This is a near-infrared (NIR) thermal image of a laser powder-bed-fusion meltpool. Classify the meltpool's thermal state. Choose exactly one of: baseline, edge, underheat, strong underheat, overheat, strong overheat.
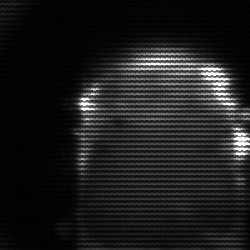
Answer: baseline